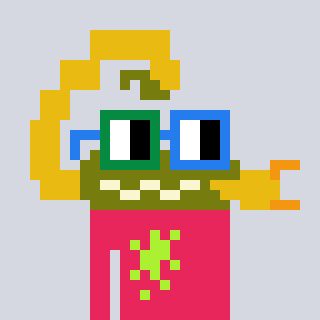
a pixel art character with square green and blue glasses, a scorpion-shaped head and a redpinkish-colored body on a cool background